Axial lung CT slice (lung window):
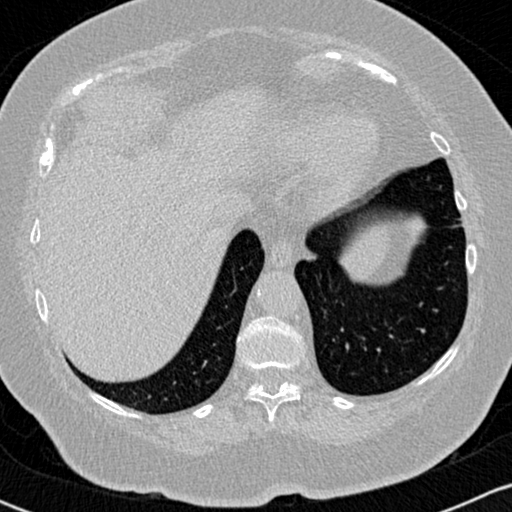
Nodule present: no